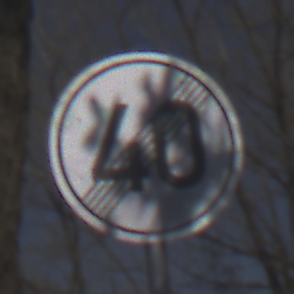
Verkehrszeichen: EndeGeschwindigkeit40
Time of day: Midday
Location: Outdoor (Nature)
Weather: Clear
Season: NotSpecified
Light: Natural